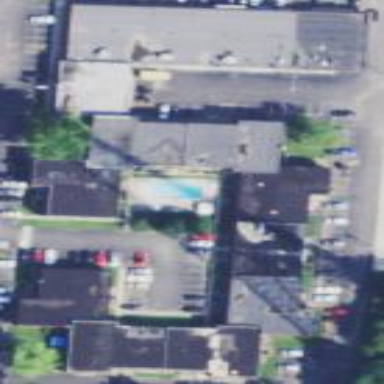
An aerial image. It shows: Apartment building used for residential purposes. It has features of hotel catering to tourists.